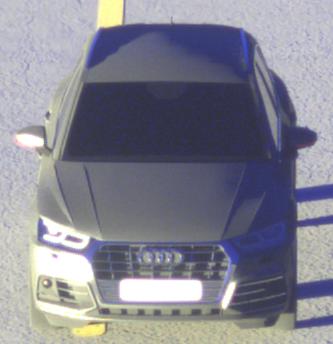
Make: Audi
Model: Q5 45 TFSI
Detailed model: Q5 (FY)
Model produced from: 2019/01
Model produced until: 2019/05
Doors: 5
Color: gray
Road condition: dry road
Daytime: sunrise or sunset
Contrast: high contrast